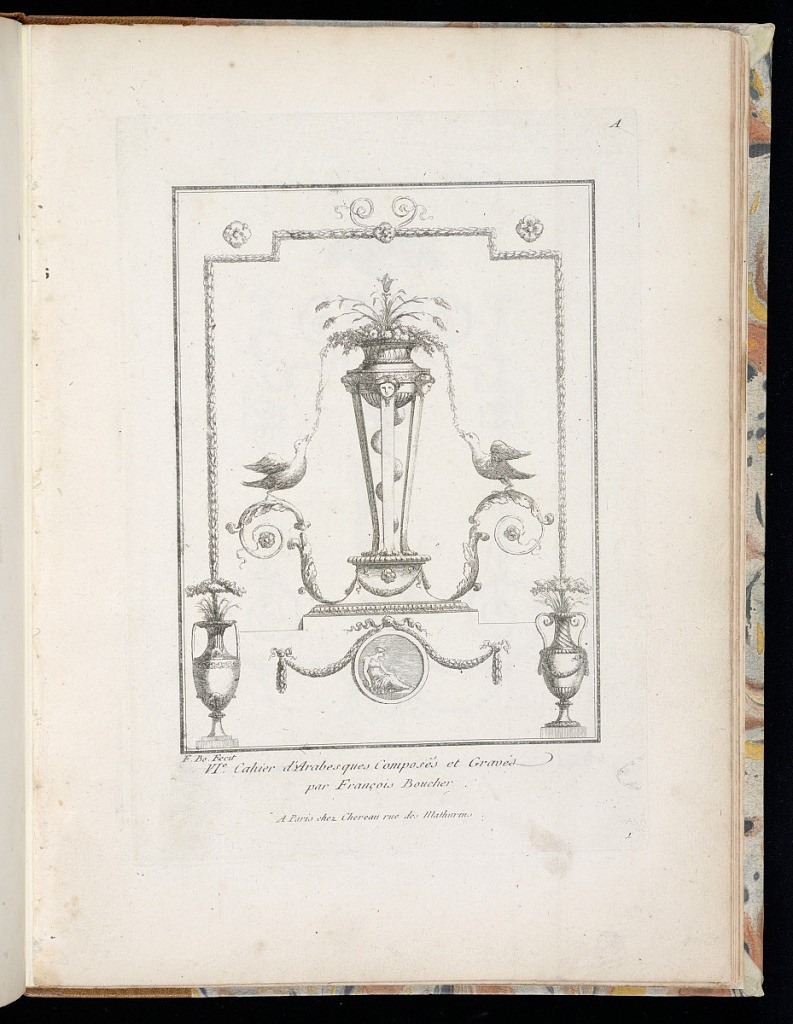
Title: Title Page and Arabesque Panel Design
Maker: Juste-François Boucher, French, 1736 – 1782
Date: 1775–88
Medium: Etching on paper
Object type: Print
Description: Title page and arabesque panel design featuring vases, a medallion with a seated female figure, leaf molding, festoon of leaves, rosettes, birds, scrolling leaves (rinceaux), and a vase of flowers on a tripod with gadrooning and mascarons (mask) motifs. The plate is numbered and signed.